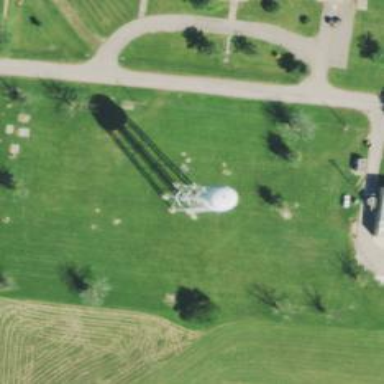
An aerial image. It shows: Water tower that is man-made.